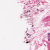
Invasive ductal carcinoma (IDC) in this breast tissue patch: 0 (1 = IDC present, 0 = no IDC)